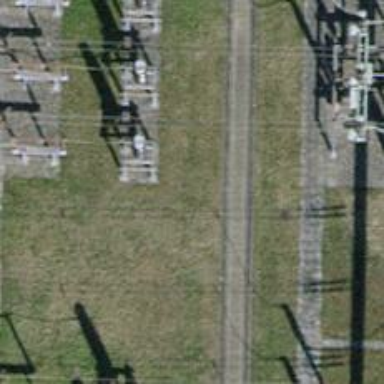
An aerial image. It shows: Insulator used in power equipment.